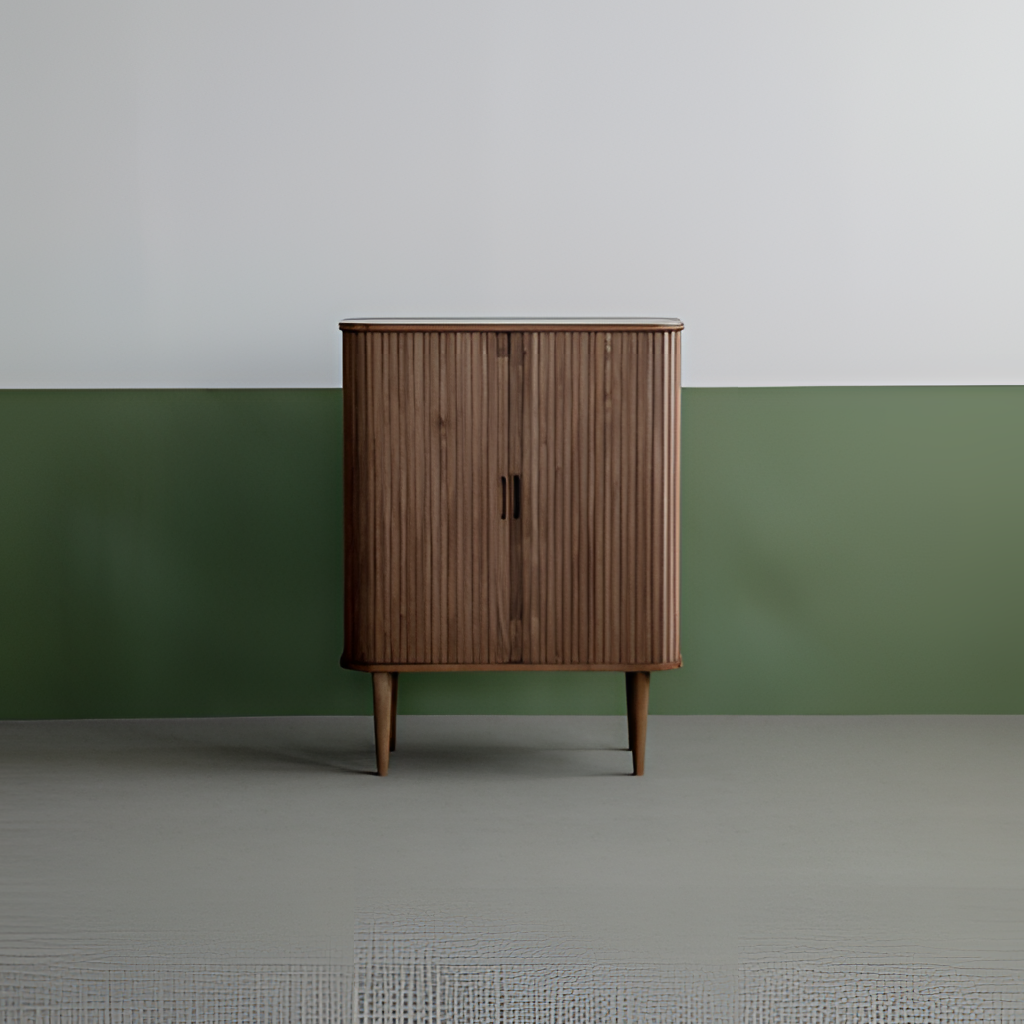
living room, wood cabinet, minimalist, concrete flooring, with smooth pattern, white and green paint wallpaper, with horizontal two tone pattern